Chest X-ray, AP view. Patient: 57 years old, sex F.
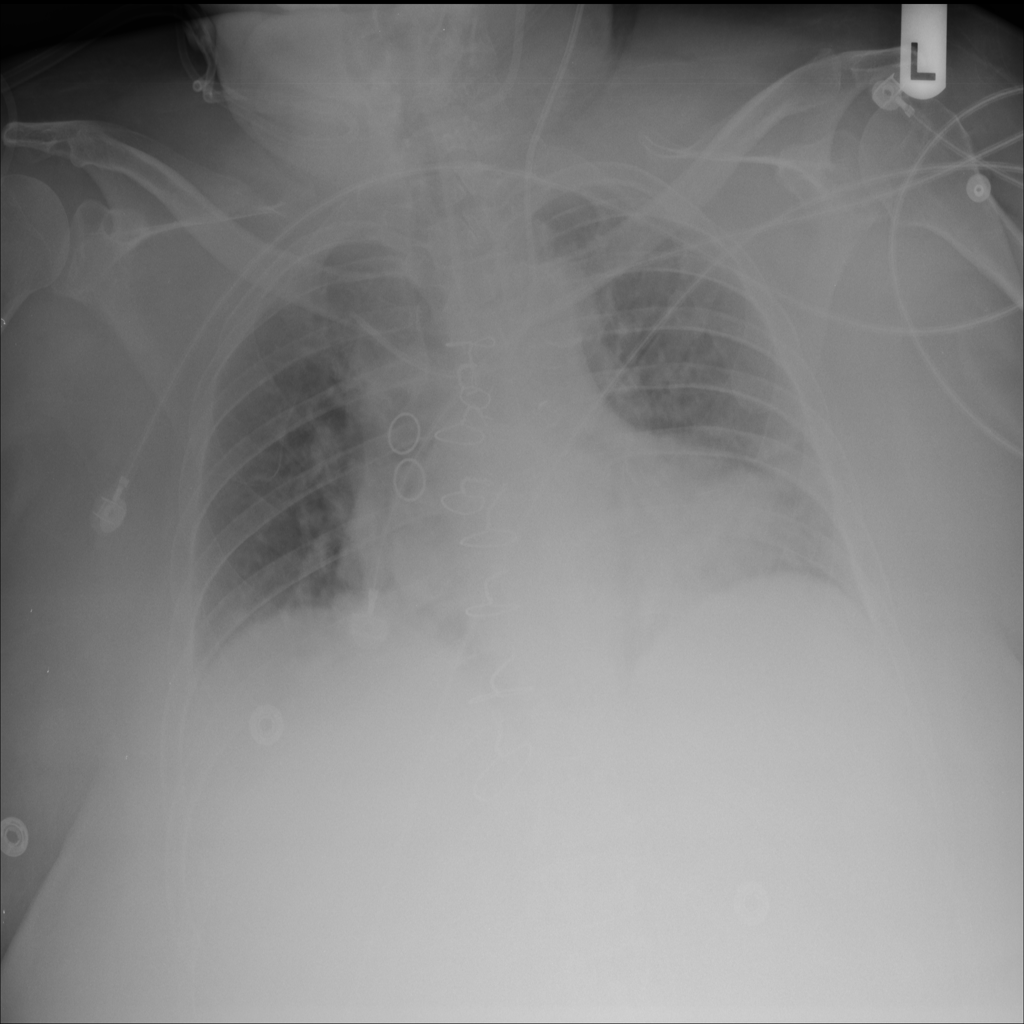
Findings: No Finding